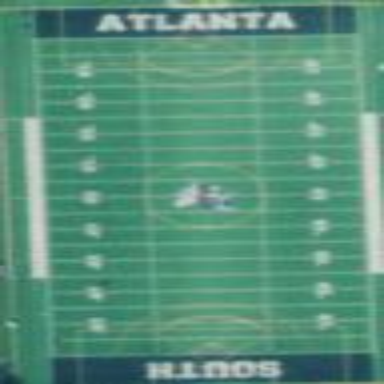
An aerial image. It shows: American football pitch.